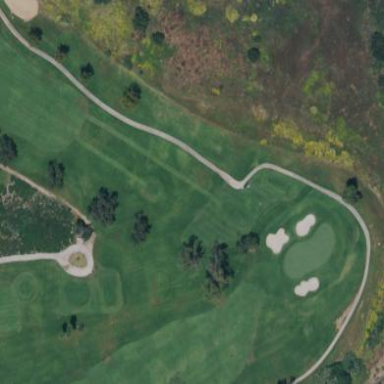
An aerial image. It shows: Rough grassy area used for golf.